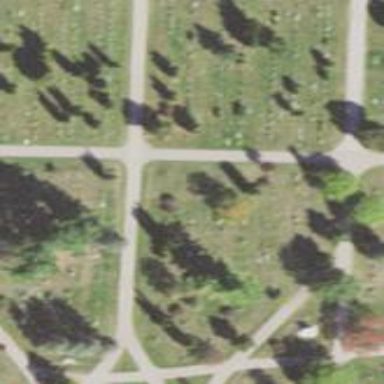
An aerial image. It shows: Sector in the cemetery.